Field crop: maize
Growth stage: 2
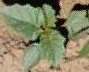
Species: datura